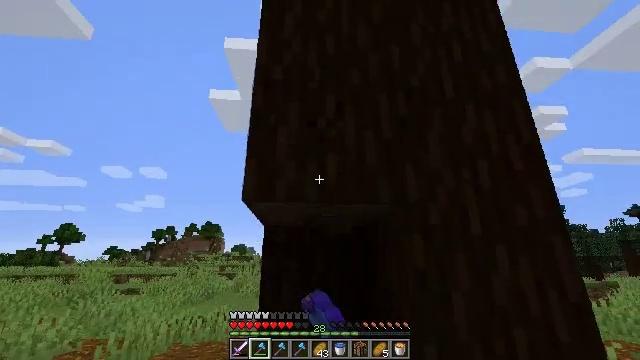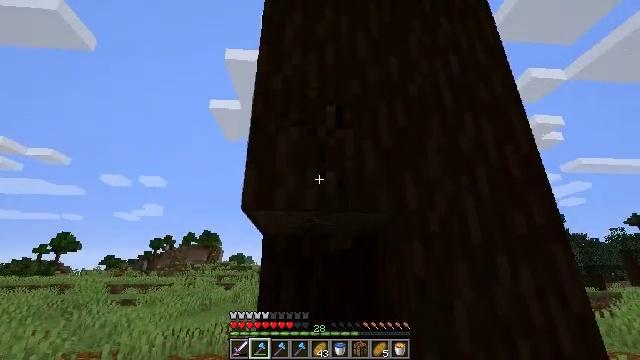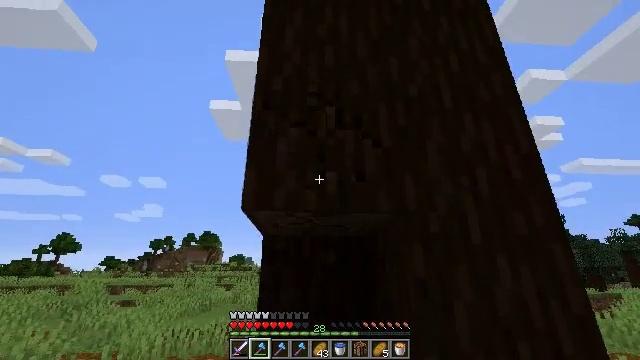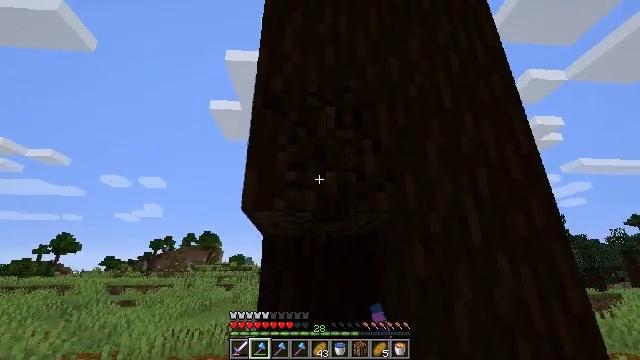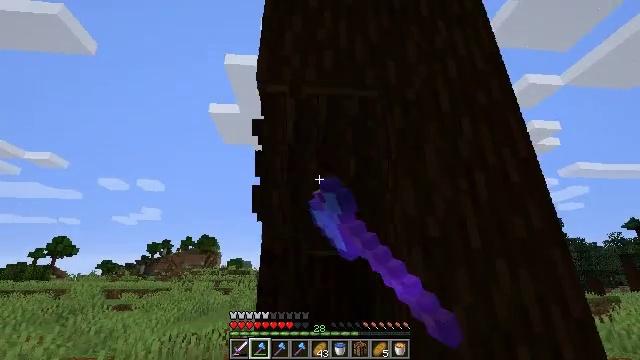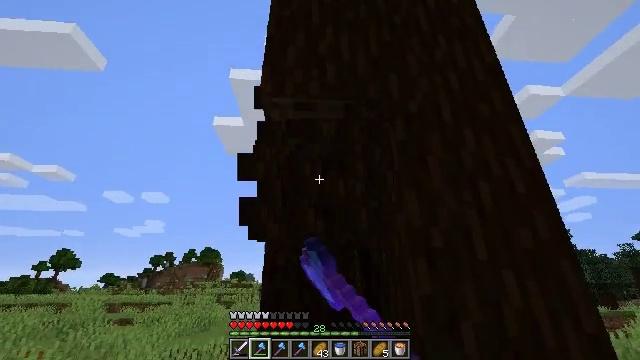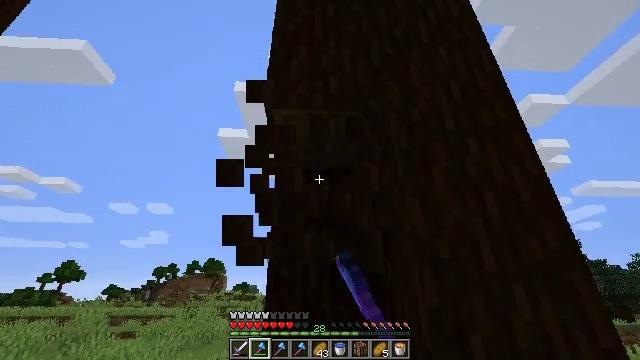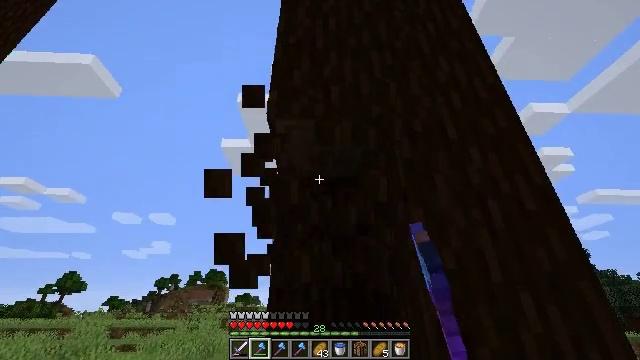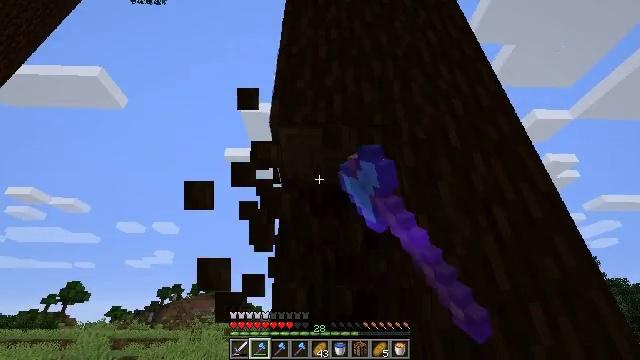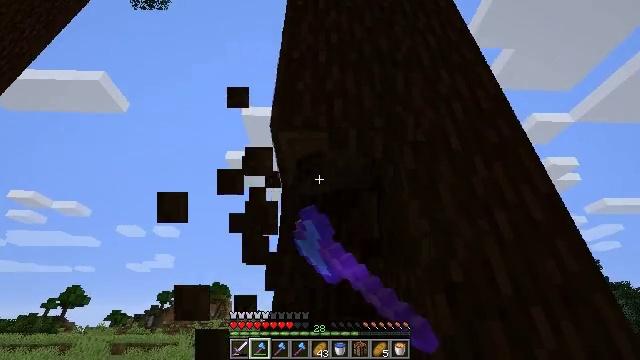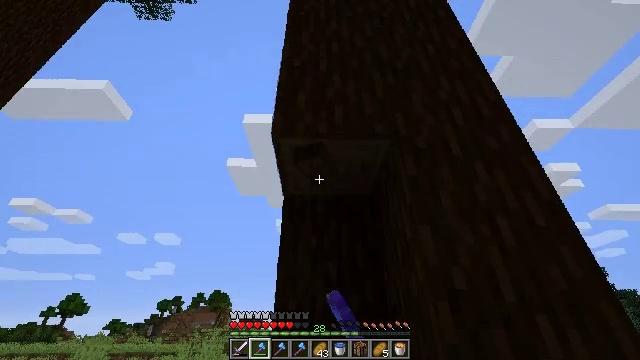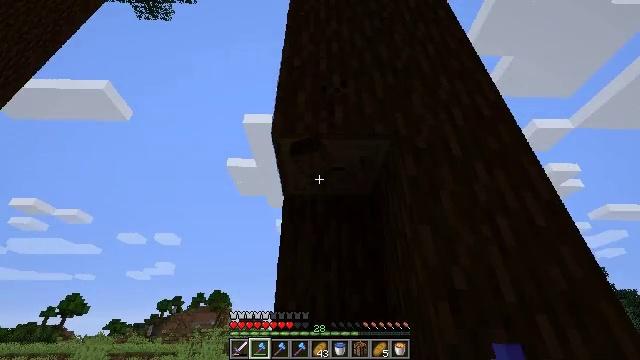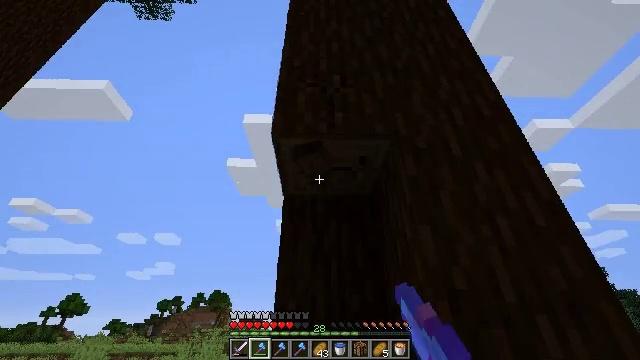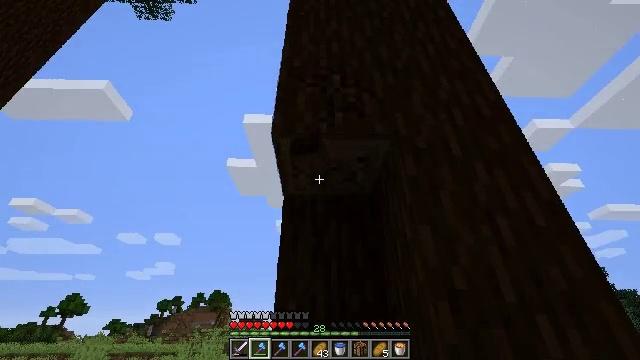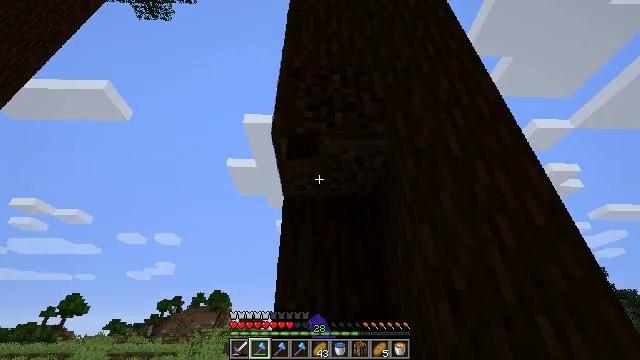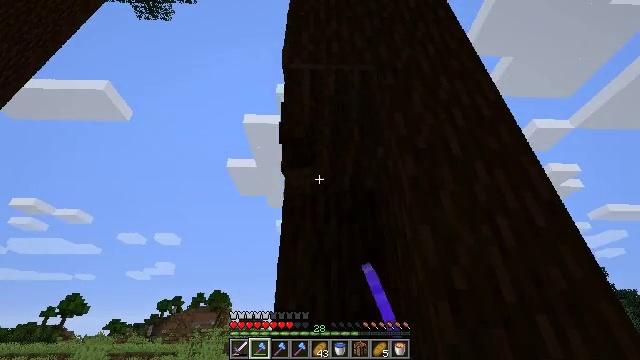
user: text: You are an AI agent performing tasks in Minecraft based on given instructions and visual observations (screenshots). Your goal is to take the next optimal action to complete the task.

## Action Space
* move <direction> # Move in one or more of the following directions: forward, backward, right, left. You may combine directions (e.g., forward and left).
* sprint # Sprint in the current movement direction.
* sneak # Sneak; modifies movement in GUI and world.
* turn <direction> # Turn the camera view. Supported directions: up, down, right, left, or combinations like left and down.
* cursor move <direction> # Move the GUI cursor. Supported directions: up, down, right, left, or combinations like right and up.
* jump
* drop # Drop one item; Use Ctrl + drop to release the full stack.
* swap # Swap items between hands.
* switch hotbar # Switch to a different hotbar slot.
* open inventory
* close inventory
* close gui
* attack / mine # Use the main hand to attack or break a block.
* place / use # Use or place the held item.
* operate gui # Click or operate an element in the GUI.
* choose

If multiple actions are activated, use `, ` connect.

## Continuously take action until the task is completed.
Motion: motion action
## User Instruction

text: Break the spruce log from the tree.
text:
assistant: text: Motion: turn up, attack / mine
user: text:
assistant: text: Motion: attack / mine
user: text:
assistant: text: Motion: attack / mine
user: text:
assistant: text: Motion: attack / mine
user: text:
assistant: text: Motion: turn up, attack / mine
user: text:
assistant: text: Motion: turn up, attack / mine
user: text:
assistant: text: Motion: turn up, attack / mine
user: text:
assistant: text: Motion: turn up, attack / mine
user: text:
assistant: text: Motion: attack / mine
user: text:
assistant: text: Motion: turn up, attack / mine
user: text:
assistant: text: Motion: attack / mine
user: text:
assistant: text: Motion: attack / mine
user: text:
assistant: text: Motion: attack / mine
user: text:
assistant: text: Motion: attack / mine
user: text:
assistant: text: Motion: attack / mine
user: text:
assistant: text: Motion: move forward, attack / mine
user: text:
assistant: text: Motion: move forward, turn down, attack / mine
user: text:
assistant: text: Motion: move forward, turn down, attack / mine
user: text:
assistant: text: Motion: move forward, turn down, attack / mine
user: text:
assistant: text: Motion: move forward, attack / mine
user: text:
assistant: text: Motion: move forward, attack / mine
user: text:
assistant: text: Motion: move forward, turn down, attack / mine, jump
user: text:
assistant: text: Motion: move forward, attack / mine, jump
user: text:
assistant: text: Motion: move forward, turn down, attack / mine, jump
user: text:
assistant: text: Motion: move forward, turn down, attack / mine, jump
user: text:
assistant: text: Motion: move forward, turn down, attack / mine
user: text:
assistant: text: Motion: move forward, attack / mine
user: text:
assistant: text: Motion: turn up, attack / mine
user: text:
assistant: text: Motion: turn right and up, attack / mine
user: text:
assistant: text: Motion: turn up, attack / mine